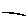
Label: line